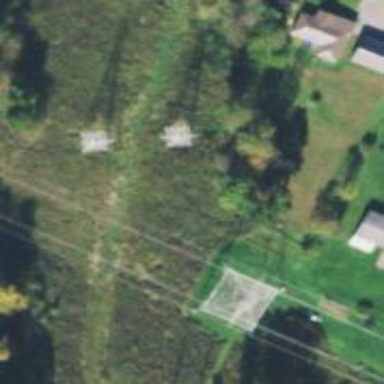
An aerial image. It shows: Lattice structure tower used for power distribution.